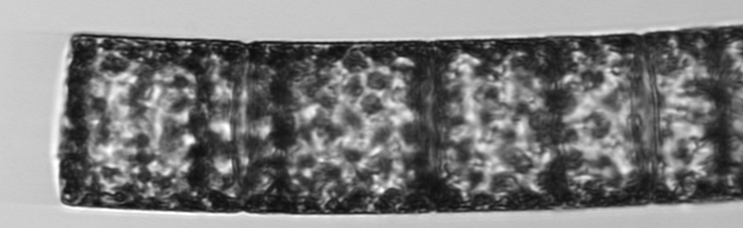
Label: Guinardia_flaccida